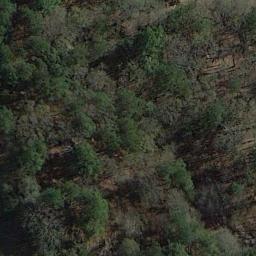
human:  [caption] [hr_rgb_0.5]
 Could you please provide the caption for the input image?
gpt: The forest has a lot of dense yellow trees and green trees .

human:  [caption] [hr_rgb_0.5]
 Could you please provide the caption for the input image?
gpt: There is a bare land in this forest .

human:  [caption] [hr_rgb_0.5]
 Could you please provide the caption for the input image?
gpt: Many withered and green trees are in a forest .

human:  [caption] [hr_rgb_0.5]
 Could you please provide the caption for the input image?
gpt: The forest is on the bare land .

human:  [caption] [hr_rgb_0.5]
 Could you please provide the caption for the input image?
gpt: A forest with some green trees and brown trees .